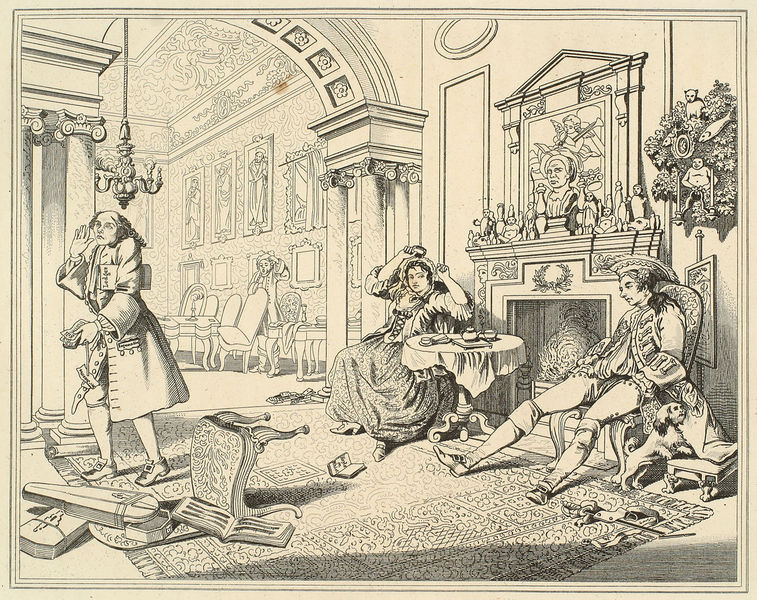
Titel: Die Heirath nach der Mode
Schlagwörter: kampf, mann, weiß, menschen, sitzen, frau, männer, schwarz, stuhl, säule, säulen, tisch, zeichnung, hund, tier, haube, rock, teppich, architektur, barock, innenraum, möbel, sessel, musik, genre, kamin, adelige, perücke, bilder, bogen, lehrer, saal, schemel, figuren, büste, leuchter, buch, druck, radierung, streit, dreispitz, stiefel, dorisch, ärger, unordnung, gurtbogen, spieluhr, bezahlung, kammpf